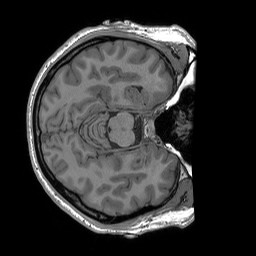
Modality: T1w
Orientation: axial